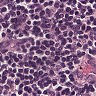
Metastatic tissue present: no